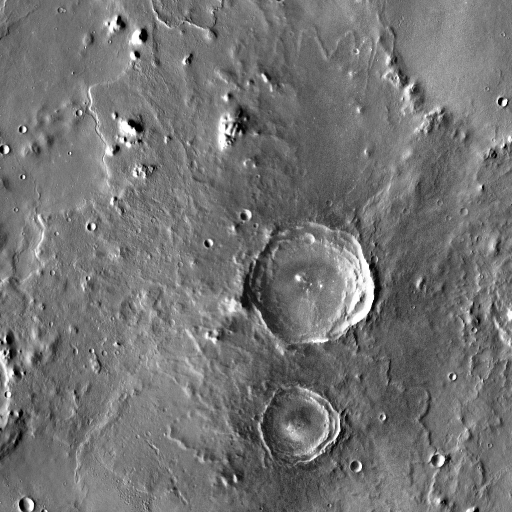
Crater classes present: Background, Other, Layered, Buried, Secondary